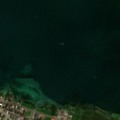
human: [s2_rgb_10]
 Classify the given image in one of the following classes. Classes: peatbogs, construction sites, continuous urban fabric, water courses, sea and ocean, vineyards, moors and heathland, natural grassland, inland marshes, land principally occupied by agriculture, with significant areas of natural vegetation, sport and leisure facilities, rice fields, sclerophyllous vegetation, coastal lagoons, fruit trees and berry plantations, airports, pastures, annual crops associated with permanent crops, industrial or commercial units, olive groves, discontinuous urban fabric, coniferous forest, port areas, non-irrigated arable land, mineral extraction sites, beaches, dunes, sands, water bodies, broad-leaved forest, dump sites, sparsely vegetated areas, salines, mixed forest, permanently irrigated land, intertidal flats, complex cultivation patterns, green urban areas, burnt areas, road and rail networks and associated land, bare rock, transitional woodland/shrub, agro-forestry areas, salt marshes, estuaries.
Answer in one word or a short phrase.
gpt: discontinuous urban fabric, non-irrigated arable land, water bodies